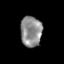
Tissue: skin
Cell type: Epithelial cells
Senescence score: 0.1923
Nuclear area (px): 644
Mean DAPI intensity: 140.376